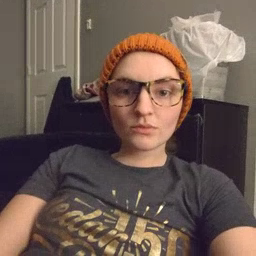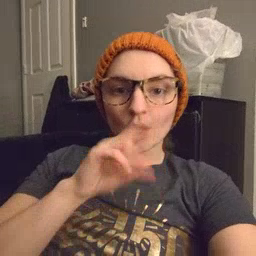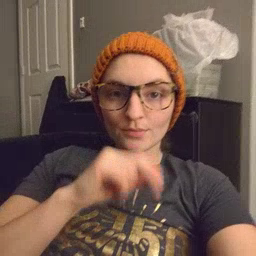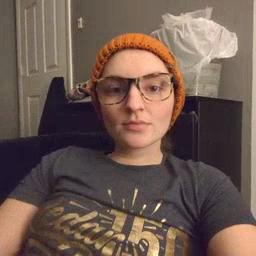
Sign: duck